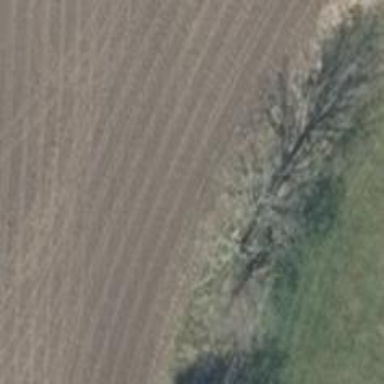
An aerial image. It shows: Deciduous tree with broadleaved leaves.